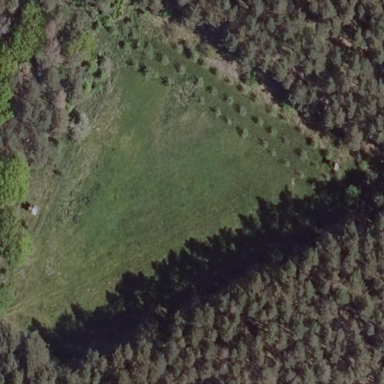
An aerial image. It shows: Beautiful meadow.